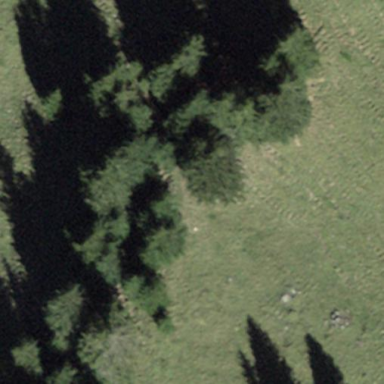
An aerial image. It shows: Forest area.